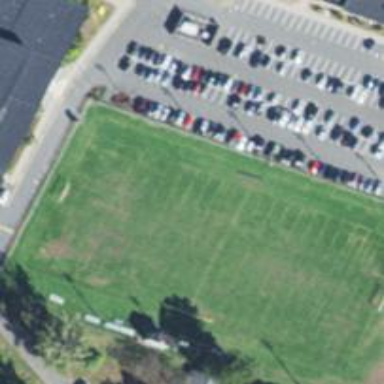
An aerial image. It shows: Lacrosse pitch for sports and leisure activities.